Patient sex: M
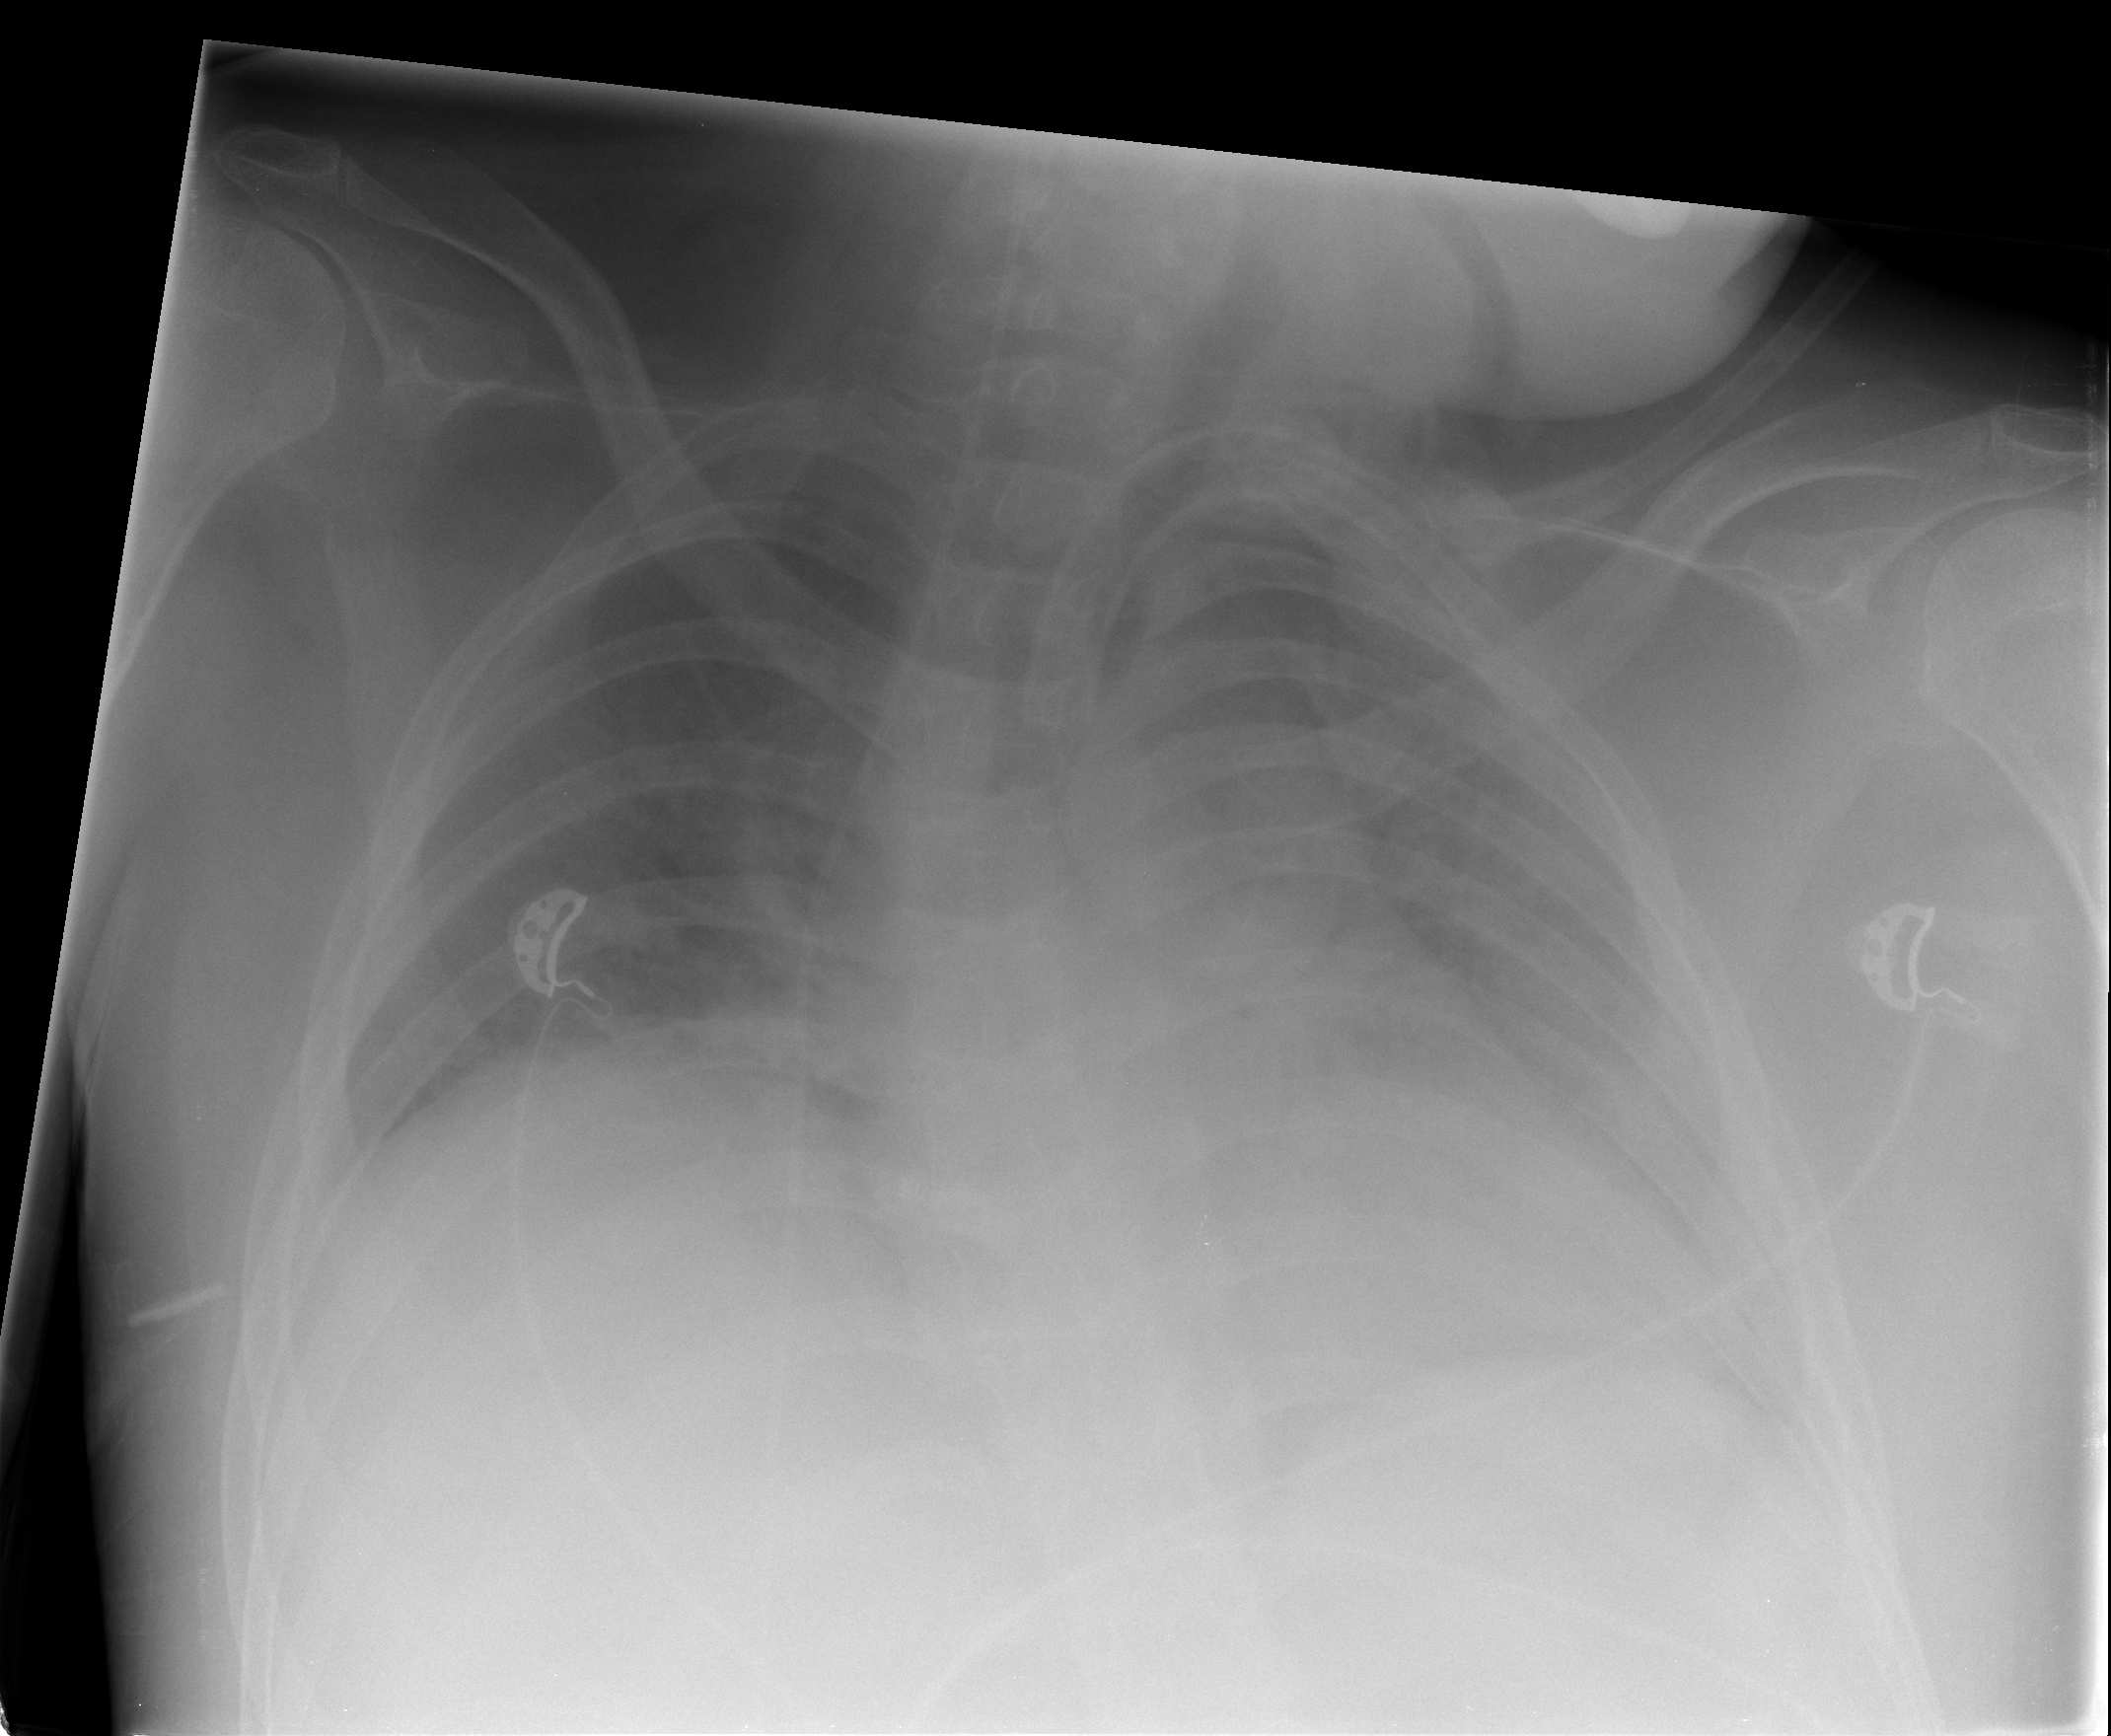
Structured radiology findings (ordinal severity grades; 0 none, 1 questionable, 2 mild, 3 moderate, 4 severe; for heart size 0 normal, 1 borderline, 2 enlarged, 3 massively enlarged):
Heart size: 2
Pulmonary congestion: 0
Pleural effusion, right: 1
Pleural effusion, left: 2
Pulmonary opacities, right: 2
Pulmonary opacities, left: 3
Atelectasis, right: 2
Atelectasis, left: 2